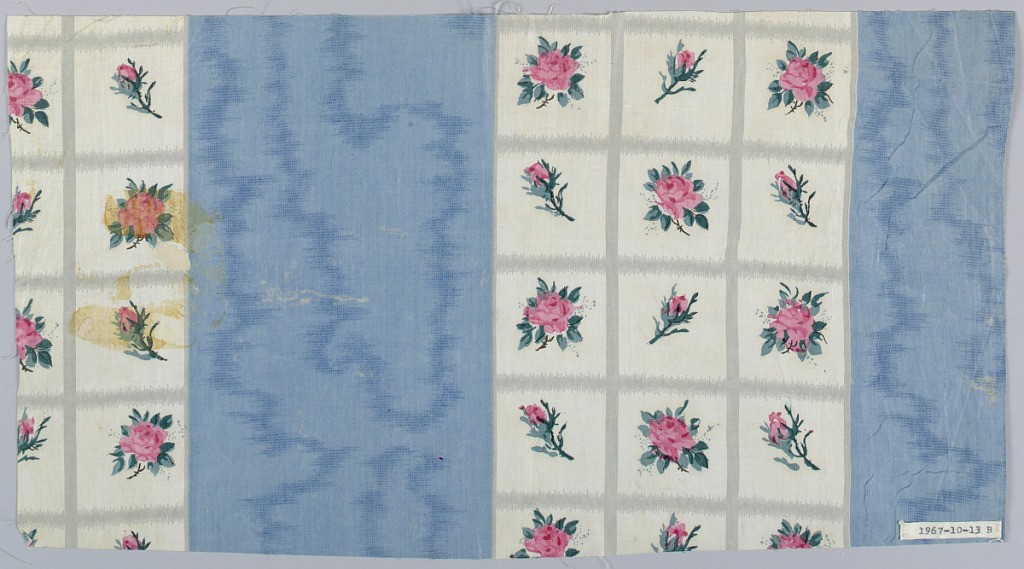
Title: Textile
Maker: Schwartz-Huguenin
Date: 1851–63
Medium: cotton Technique: printed by engraved roller on plain weave
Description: A) Wide stripe of solid pink with molette-printed moire pattern of darker pink adjoins wide white stripe divided into squares outlined by grey. Each square contains a pink rosebud with green leaves. B) Same pattern with blue stripe.